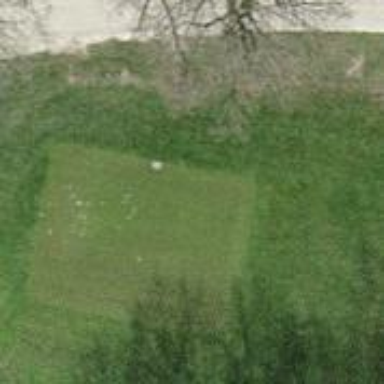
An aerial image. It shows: Grassy area designated as golf tee.